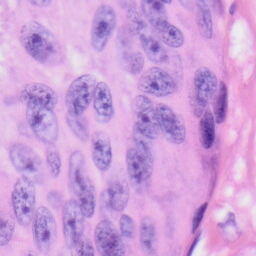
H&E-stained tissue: Skin